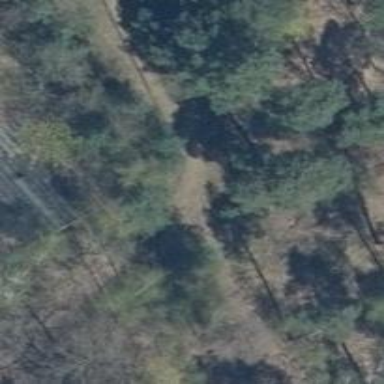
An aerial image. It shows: Path on the ground.